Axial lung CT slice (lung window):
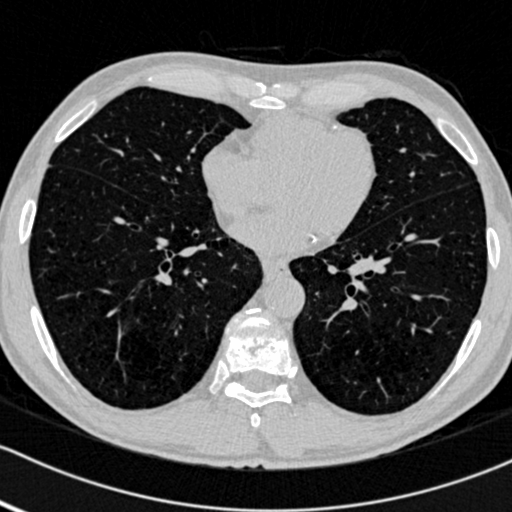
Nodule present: no